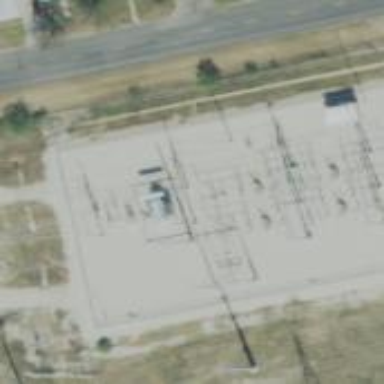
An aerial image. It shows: Power tower.